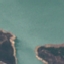
Land use / land cover: SeaLake